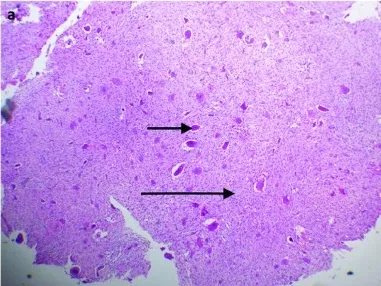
Photomicrograph of old incisional biopsy. . (
a) Photomicrograph of old incisional biopsy showing heavily scattered multinucleated giant cells (short arrow) in a background of highly cellular fibrous stroma consisting of mononuclear stromal cells (long arrow) and extravasated red blood cells (original magnification 40x).
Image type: pathology (h&e)